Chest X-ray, PA view. Patient: 51 years old, sex F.
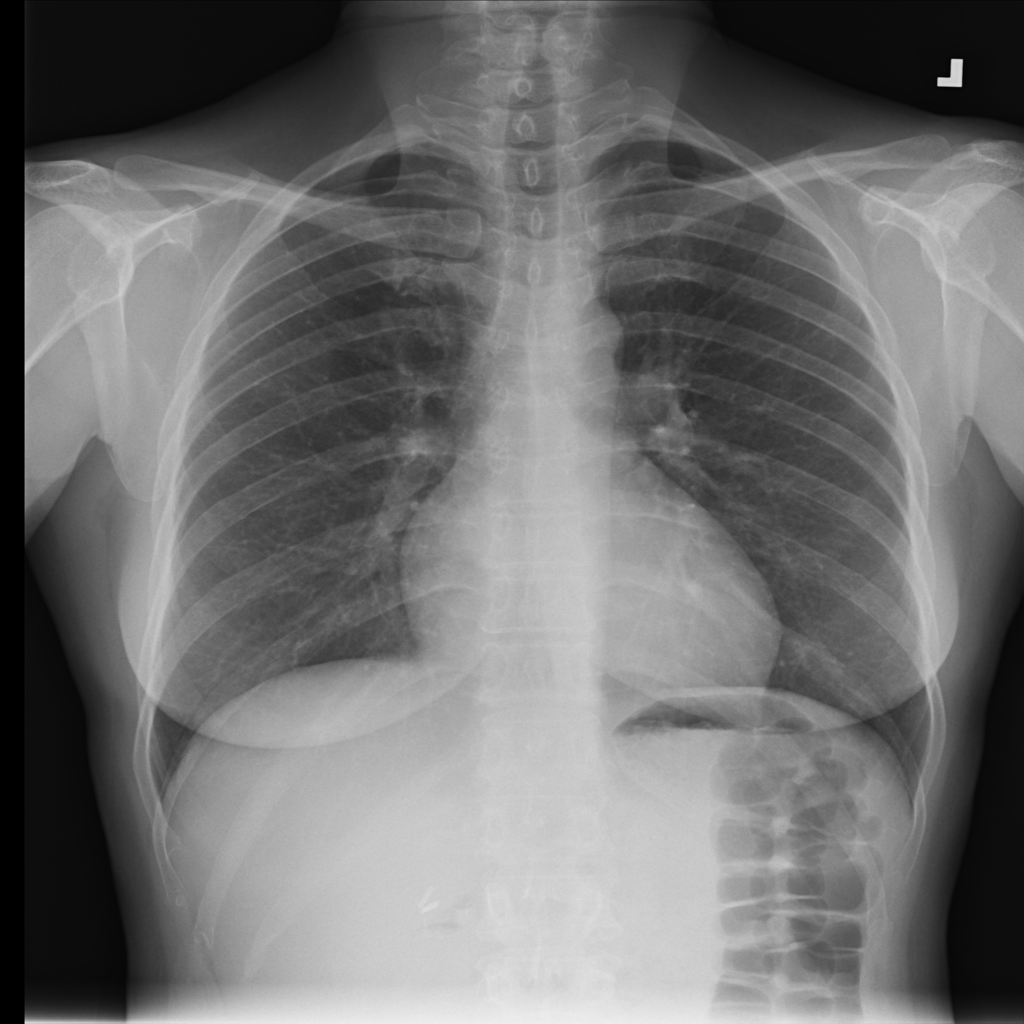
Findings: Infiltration